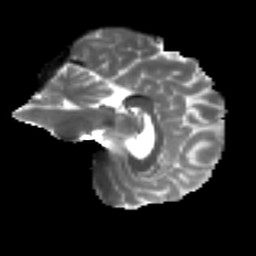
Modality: T2w
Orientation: sagittal
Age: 22
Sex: female
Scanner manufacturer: ge
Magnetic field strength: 3 T
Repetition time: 7.8 s
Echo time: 0.0606 s